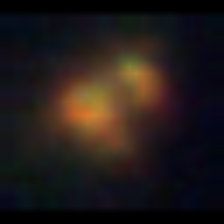
Taxon: Chaetoceros
Group: Diatoms